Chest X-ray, AP view. Patient: 25 years old, sex M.
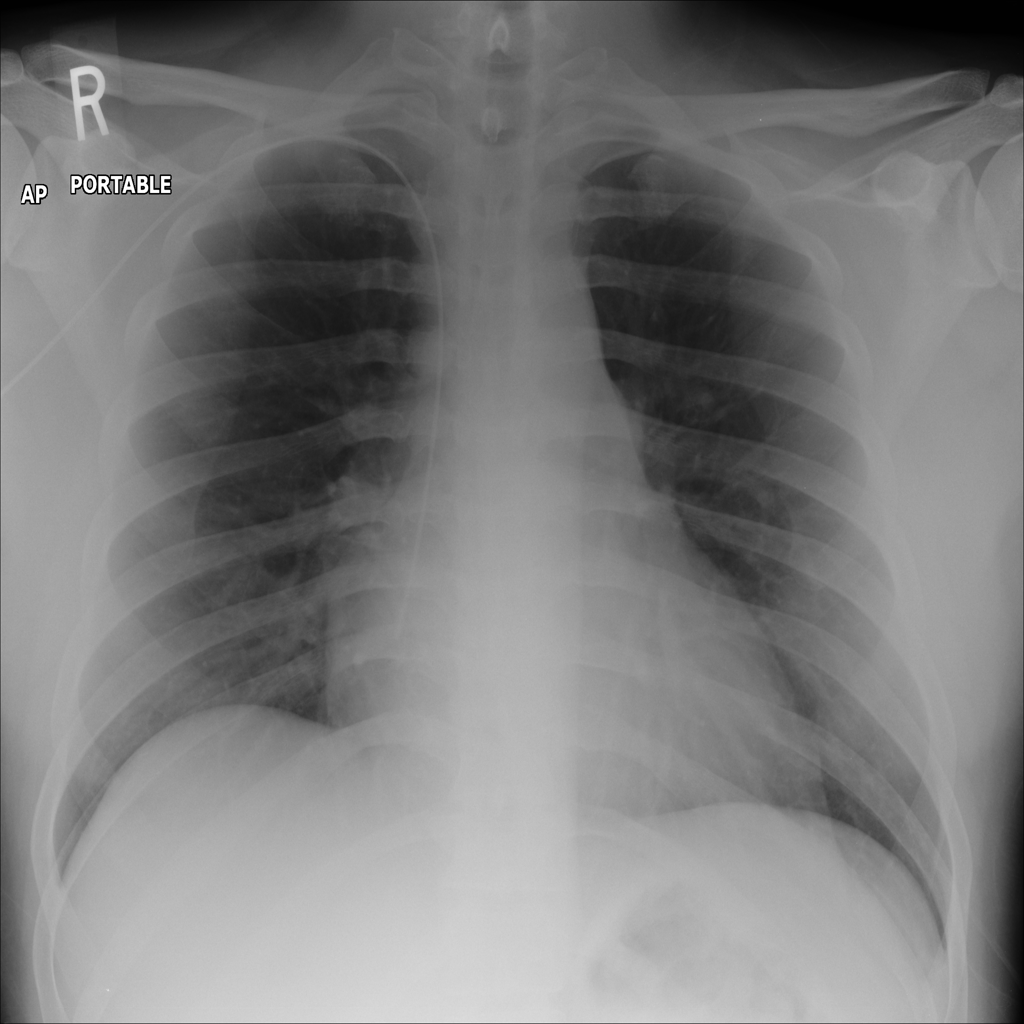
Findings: No Finding